Question: I have two tables in my database, Building and Town. They look like this:
Building:
'''
buildingid
buildingname
'''
Town:
'''
id
userid
buildingid
'''
In Town there is one entry for each building a user has.
What i want is to populate a GridView for a user with a given userid. This GridView should include the buildingname and the number of buildings.
Building. I have tried this:
'''
var buildings = (from Town in dc.Towns
join Building in dc.Buildings
on Town.buildingid equals Building.buildingid
select Building.buildingname);
gvBuildings.DataSource = buildings;
gvBuildings.DataBind();
'''
But I don't know how to get the numbers for each building.
---
I have now been working on this for a while and a couple of your answers work. I have used this code:
'''
var buildings = dc.Towns
.Where(t => t.userid == userid)
.GroupJoin(dc.Buildings,
t => t.buildingid,
b => b.buildingid,
(Town, Buildings) => new
{
BuildningName = Buildings.First().buildingname,
Count = Buildings.Count()
});
gvBuildings.DataSource = buildings.ToList();
gvBuildings.DataBind();
'''
When i run this code my GridView ends up looking like this:

I need the buildings to be shown in groups, grouped by the buildingname. I have tried all of the suggestions but i cant get it to work.
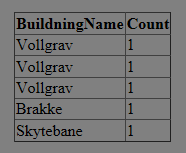
Answer: Try grouping:
'''
var buildings = dc.Towns
.Where(t => t.UserId == userId)
.GroupJoin(dc.Buildings,
t => t.BuildingId,
b => b.BuildingId,
(town, buildings) => new
{
BuildingName = buildings.First().BuildingName,
Count = buildings.Count
});
'''
Keep in mind that when binding to a control you must supply a collection of type (or implementing) 'IList'. This can be accomplished by calling 'ToList()' on the 'buildings' collection:
'''
gvBuildings.DataSource = buildings.ToList();
gvBuildings.DataBind();
'''